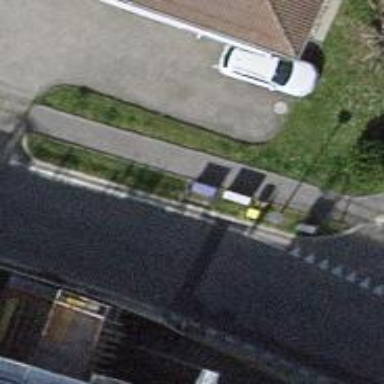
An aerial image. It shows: Post box is visible.